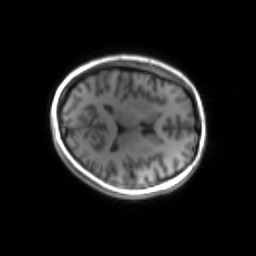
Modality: inplaneT1
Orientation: axial
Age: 29
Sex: female
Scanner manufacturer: siemens
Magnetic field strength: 3 T
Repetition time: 1.2 s
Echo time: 0.00251 s